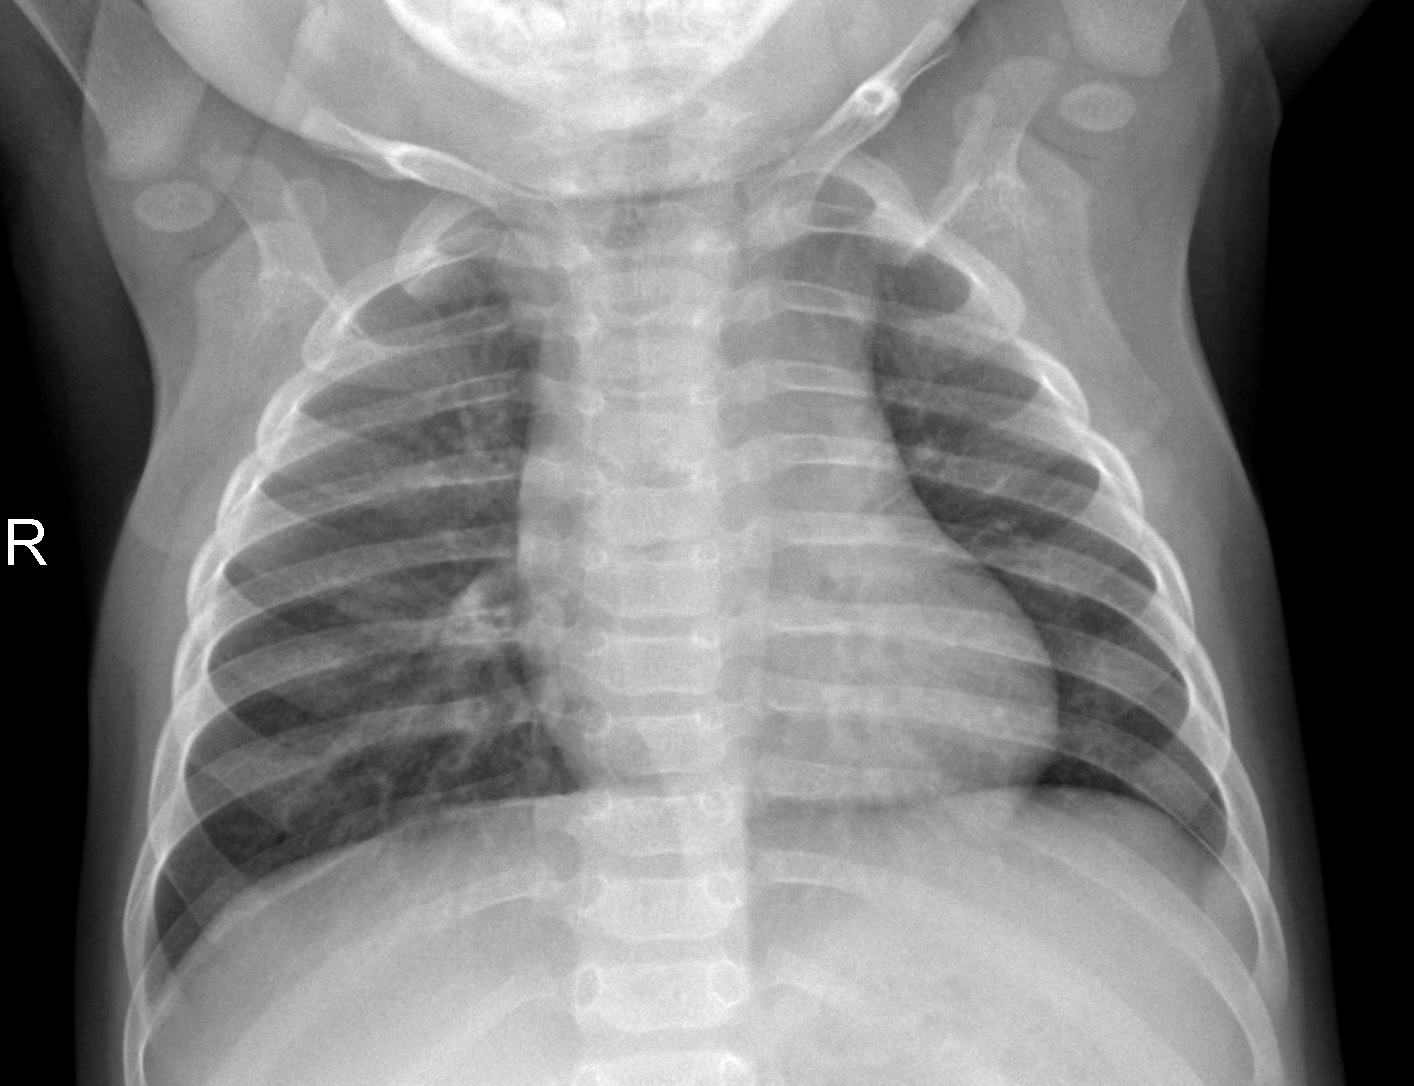
Diagnosis: NORMAL